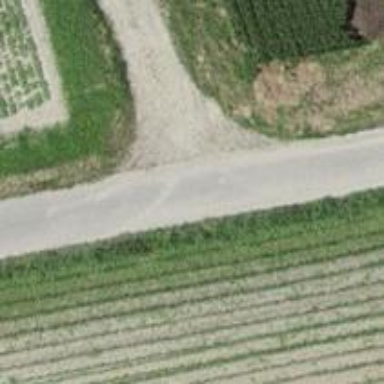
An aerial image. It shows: Road with asphalt surface that is classified as unclassified. It is mainly used by agricultural vehicles.